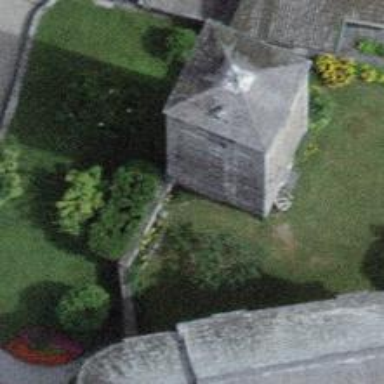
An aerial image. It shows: Grey pyramidal bell tower building.